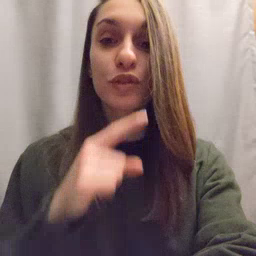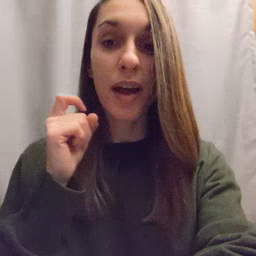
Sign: dry